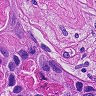
Metastatic tissue present: yes